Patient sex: F
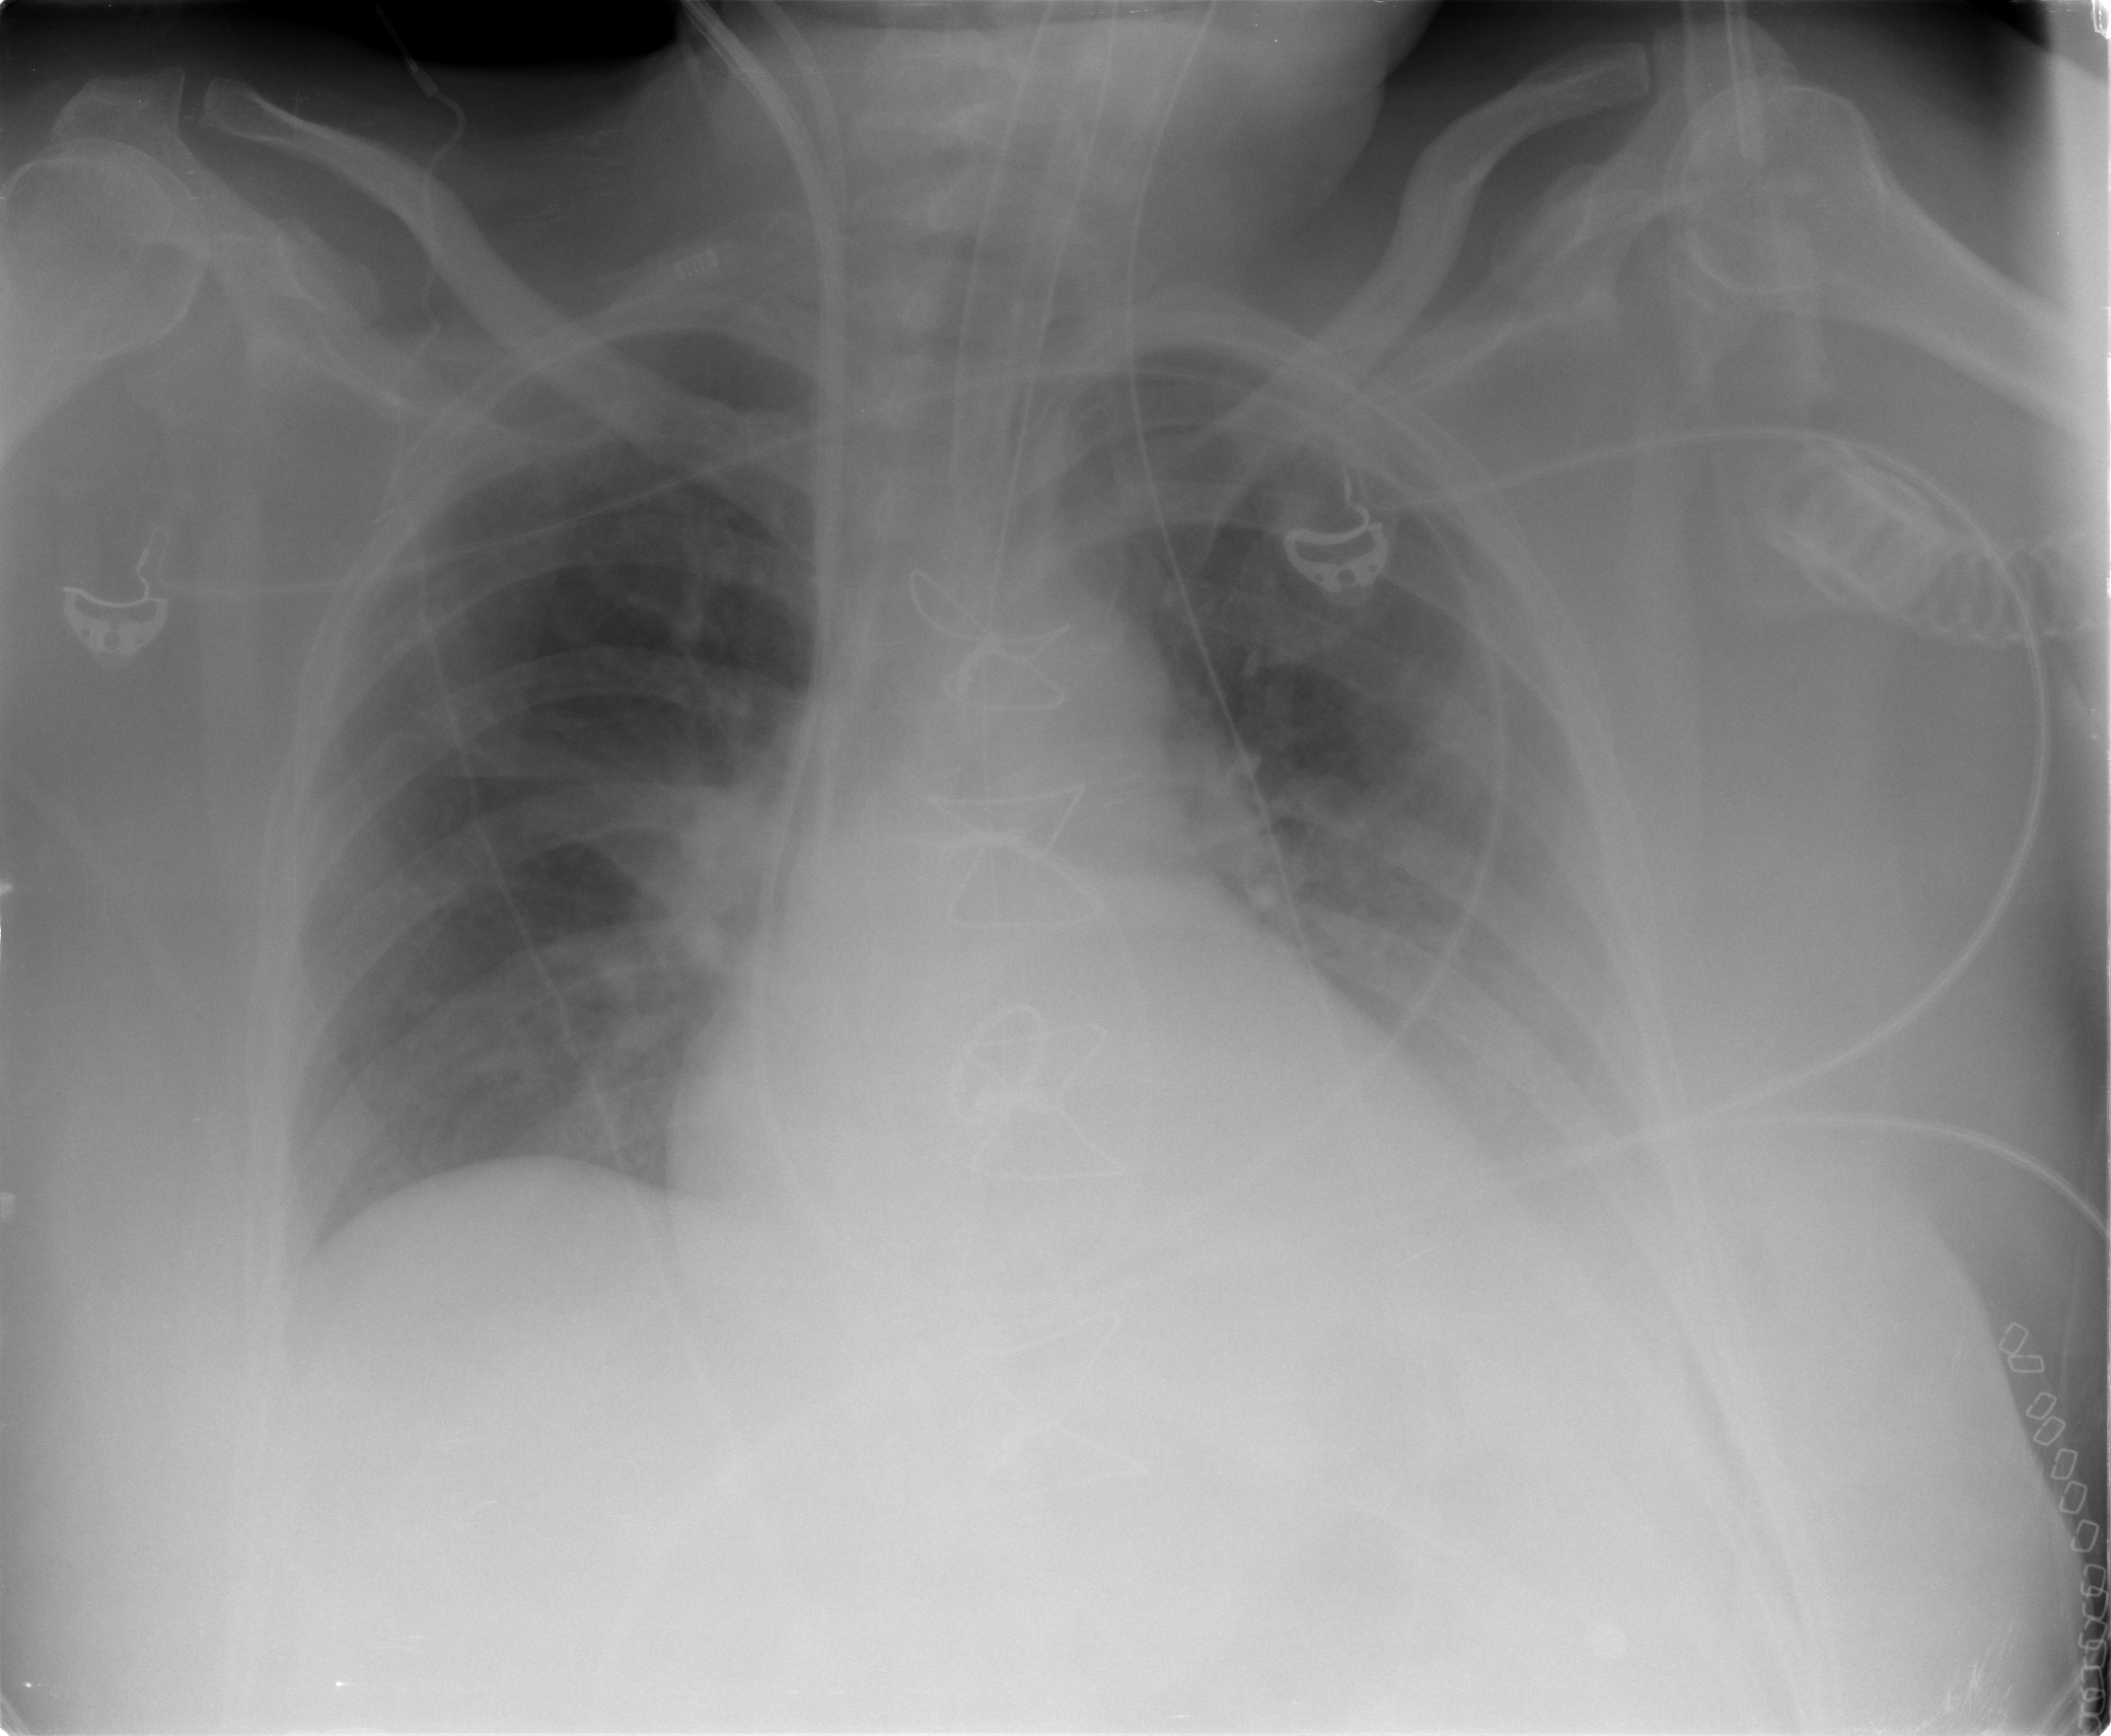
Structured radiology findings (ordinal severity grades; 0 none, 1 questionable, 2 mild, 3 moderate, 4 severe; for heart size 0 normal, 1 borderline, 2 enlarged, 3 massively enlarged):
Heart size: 1
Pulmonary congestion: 2
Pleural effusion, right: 1
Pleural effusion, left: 3
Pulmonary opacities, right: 0
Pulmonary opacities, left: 1
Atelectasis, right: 2
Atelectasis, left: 3